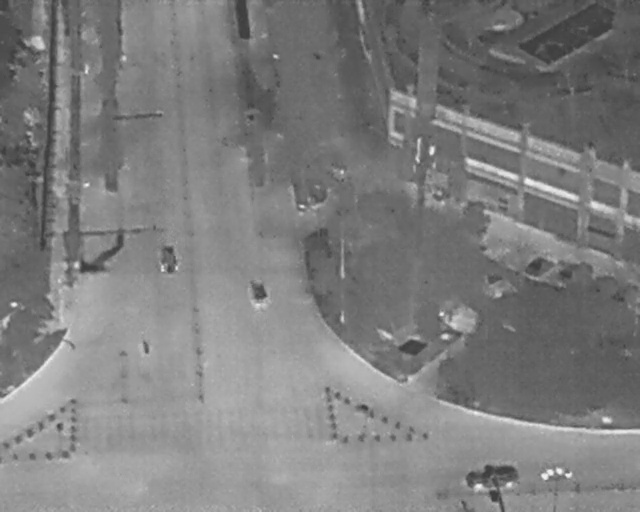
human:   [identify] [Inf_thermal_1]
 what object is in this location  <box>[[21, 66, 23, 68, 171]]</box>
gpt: <ref>1 small bicycle at the left</ref>

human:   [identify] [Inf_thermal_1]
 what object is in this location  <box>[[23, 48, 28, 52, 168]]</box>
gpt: <ref>1 small car at the left</ref>

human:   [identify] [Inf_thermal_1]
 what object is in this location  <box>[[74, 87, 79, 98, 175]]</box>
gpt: <ref>1 medium car at the bottom right</ref>